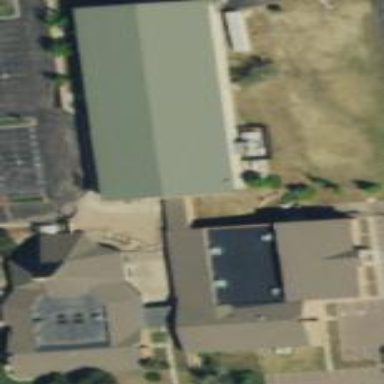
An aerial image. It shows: Building serving as place of worship.